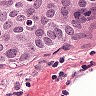
Metastatic tissue present: yes